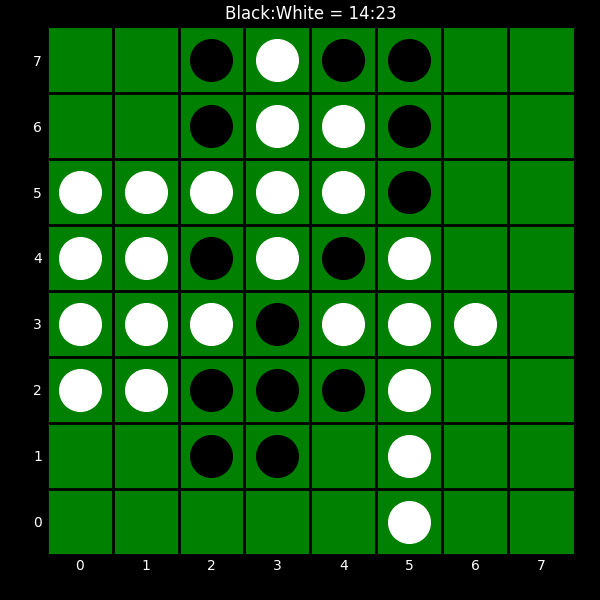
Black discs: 14
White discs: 23